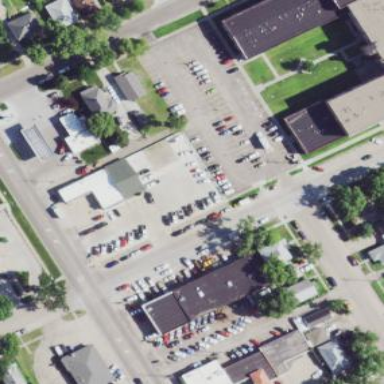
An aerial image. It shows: Road serving as parking aisle.